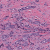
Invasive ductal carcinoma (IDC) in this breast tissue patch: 1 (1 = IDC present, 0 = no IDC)